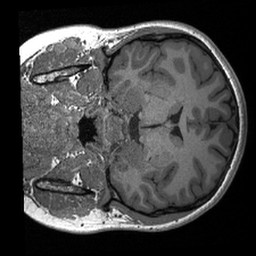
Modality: T1w
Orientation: coronal
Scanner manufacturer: siemens
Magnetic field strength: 3 T
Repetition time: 2.4 s
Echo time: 0.00213 s